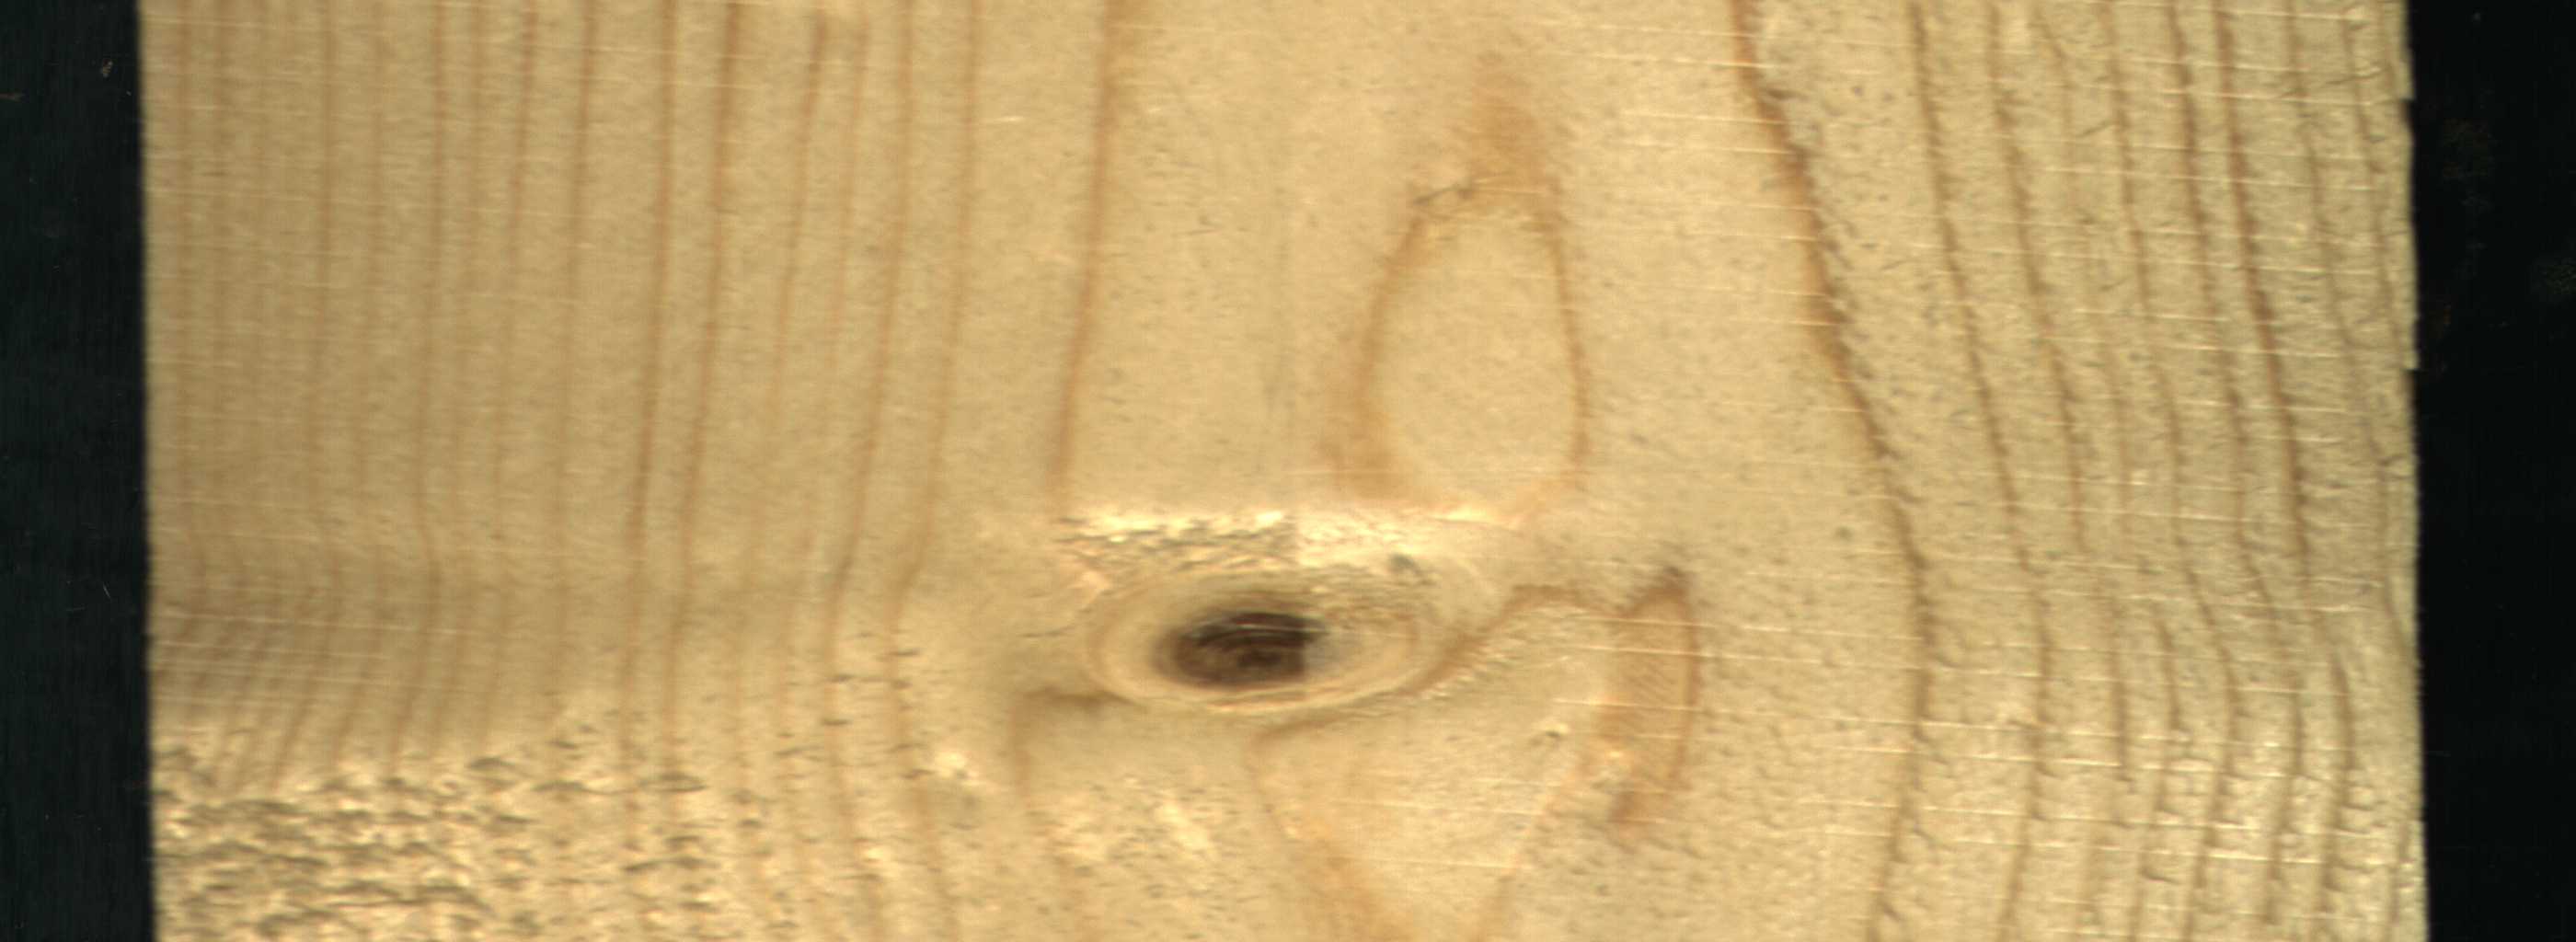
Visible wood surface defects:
Live_Knot